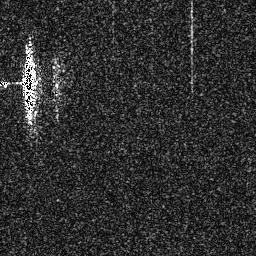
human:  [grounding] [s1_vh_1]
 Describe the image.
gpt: In the satellite image, there is  <ref>1 medium ship </ref> <box>[[7, 14, 15, 48, 0]]</box> located at left.